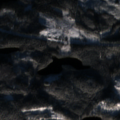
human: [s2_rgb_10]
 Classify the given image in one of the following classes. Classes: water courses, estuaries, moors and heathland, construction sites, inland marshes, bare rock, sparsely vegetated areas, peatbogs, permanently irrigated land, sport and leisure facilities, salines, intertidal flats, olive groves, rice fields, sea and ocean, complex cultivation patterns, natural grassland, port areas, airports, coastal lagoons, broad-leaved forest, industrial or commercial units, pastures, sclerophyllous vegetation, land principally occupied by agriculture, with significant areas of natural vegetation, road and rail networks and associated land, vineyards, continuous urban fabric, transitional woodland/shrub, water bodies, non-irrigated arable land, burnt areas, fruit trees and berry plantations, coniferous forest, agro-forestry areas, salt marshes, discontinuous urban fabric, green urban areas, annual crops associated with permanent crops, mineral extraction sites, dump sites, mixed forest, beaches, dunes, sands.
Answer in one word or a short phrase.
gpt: coniferous forest, mixed forest, transitional woodland/shrub, water bodies